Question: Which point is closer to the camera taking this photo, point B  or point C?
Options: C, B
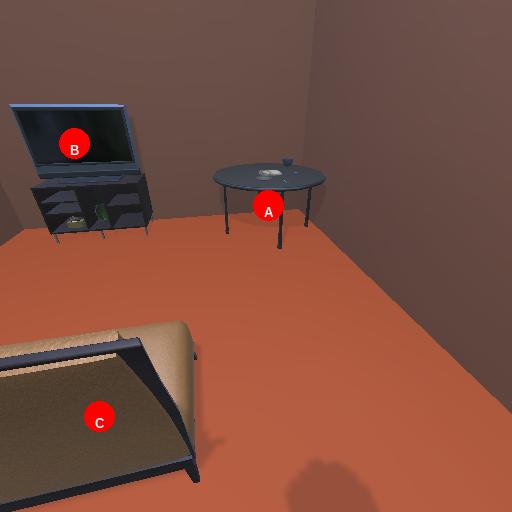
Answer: C